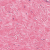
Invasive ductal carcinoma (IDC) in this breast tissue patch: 0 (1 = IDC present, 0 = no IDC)